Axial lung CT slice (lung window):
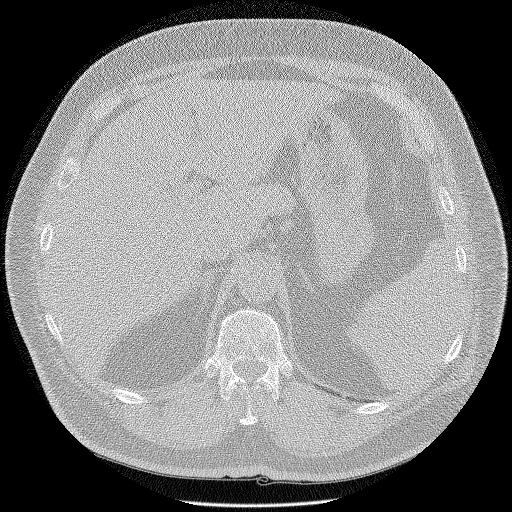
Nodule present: no